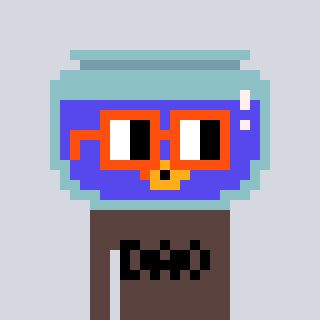
a pixel art character with square orange glasses, a goldfish-shaped head and a darkbrown-colored body on a cool background